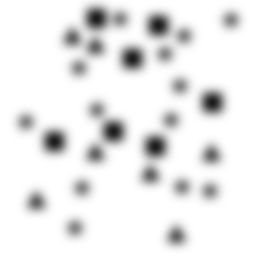
Squares: 7
Triangles: 7
Stars: 13
Total shapes: 27